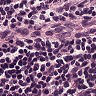
Metastatic tissue present: no